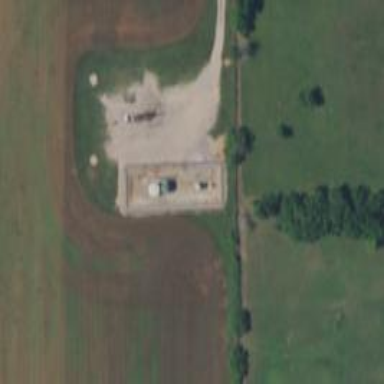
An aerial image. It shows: Storage tank that is man-made.